Question: My google Sheet Add-on stops after 45 seconds after I trigger one function through the UI. I get the error "Exceeded maximum execution time"
I don't expect this. My understanding is that the max time should be 6 minutes for a google app script. Is it different in google sheet add-on?
To debug, I've reduced my script to the bare minimum and my function is just a plain sleep. This fails after 45 seconds still.
PS: my function is not inside an onEdit.
Thanks for your help
Code.gs
'''
function onHomepage(e) {
return createSelectionCard(e);
}
function createSelectionCard(e)
{
var builder = CardService.newCardBuilder();
builder.addSection(CardService.newCardSection()
.addWidget(CardService.newButtonSet()
.addButton(CardService.newTextButton()
.setText('myfunction')
.setTextButtonStyle(CardService.TextButtonStyle.FILLED)
.setOnClickAction(CardService.newAction().setFunctionName('myfunction'))
.setDisabled(false))));
return builder.build();
}
function myfunction(e) {
// this should pause for 1 minute, but breaks after 45 seconds
Utilities.sleep(300000/5);
return createSelectionCard(e)
}
'''
appsscript.json
'''
{
"timeZone": "America/New_York",
"dependencies": {},
"exceptionLogging": "STACKDRIVER",
"oauthScopes": [
"https://www.googleapis.com/auth/spreadsheets.currentonly"
],
"runtimeVersion": "V8",
"addOns": {
"common": {
"name": "test",
"logoUrl": "https://www.gstatic.com/images/branding/product/1x/translate_24dp.png",
"layoutProperties": {
"primaryColor": "#2772ed"
},
"homepageTrigger": {
"runFunction": "onHomepage"
}
},
"sheets" : {}
}
}
'''
UI: Sidebar, with just one button

Error message when I click on my function:
> Error with the add-on.
Run time error.
Exceeded maximum execution time
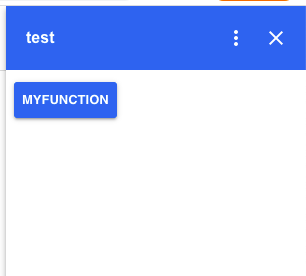
Answer: ### Issue:
In <URL> have a 30-second execution time limit:
> : The Apps Script <URL>.
### Reference:
- <URL>